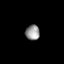
Tissue: lung
Cell type: Epithelial cells
Senescence score: 0.2132
Nuclear area (px): 211
Mean DAPI intensity: 148.73